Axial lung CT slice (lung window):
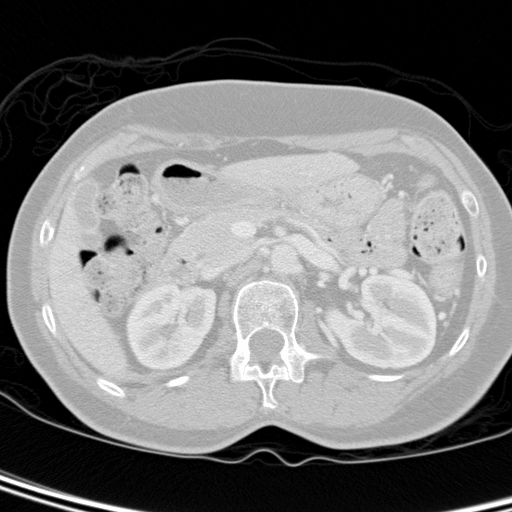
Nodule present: no